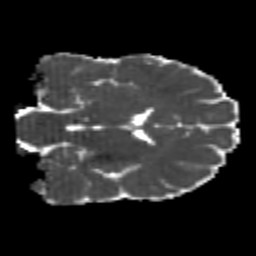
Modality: MD
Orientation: coronal
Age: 24
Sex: male
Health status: healthy
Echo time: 0.074 s